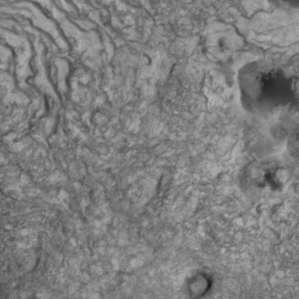
Label: non_frost